Question: Here I am declaring a pointer's array and then calling 'print()' method from class 'A'
'''
A *ptr1[10];
ptr1[0]= new A;
ptr1[0]->print();
'''
Above works fine but when I try to delete it shows assertion failed error
'''
delete[] ptr1;
'''
I am using Visual studio 2010
Details of error:

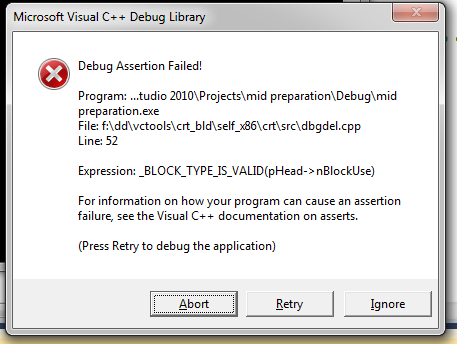
Answer: 'ptr1' is an an array of pointers to A. Since you didn't allocated ptr1 itself via 'new', then you shouldn't 'delete' it.
'ptr1[0]' is a pointer to an A that you allocated. So you would just need to do 'delete ptr1[0]'.